Field crop: maize
Growth stage: 2
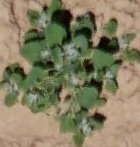
Species: chenopodium